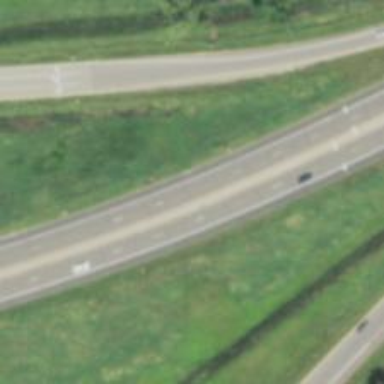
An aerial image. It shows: View of motorway.